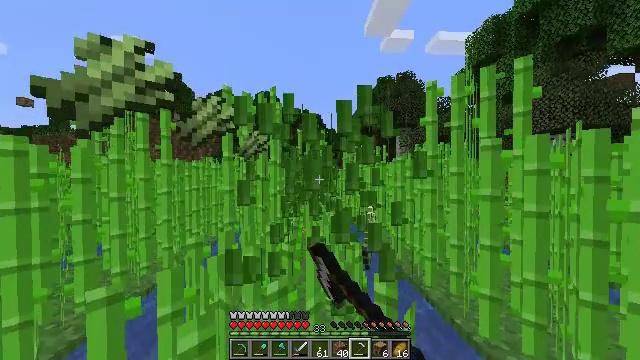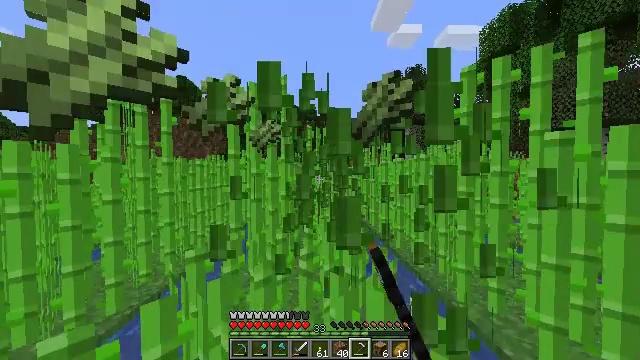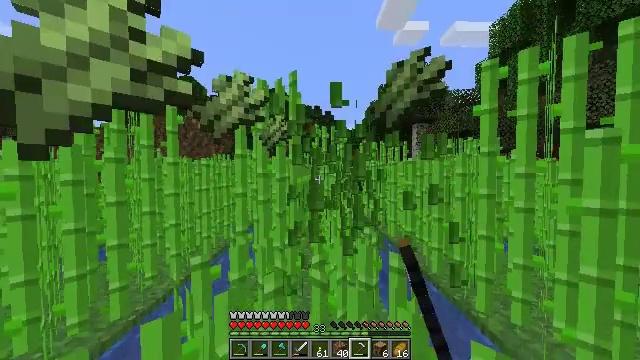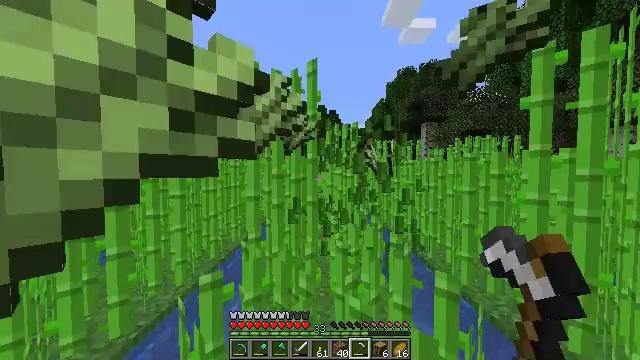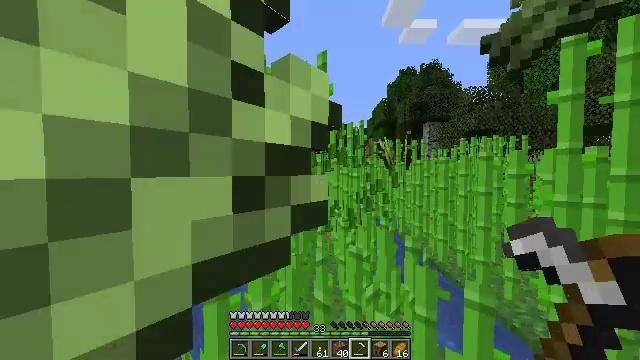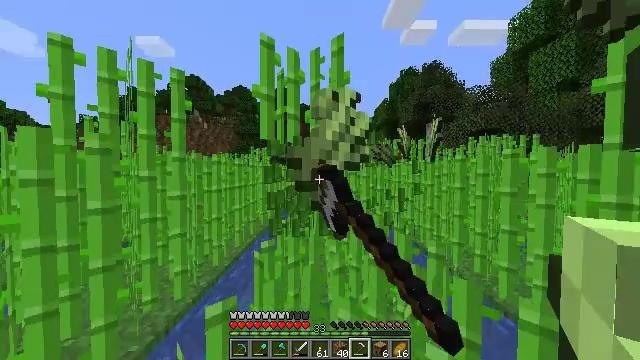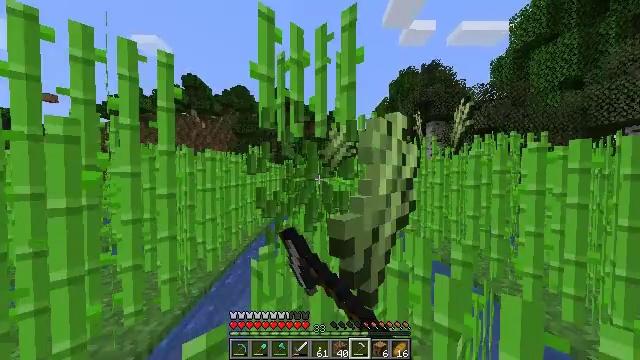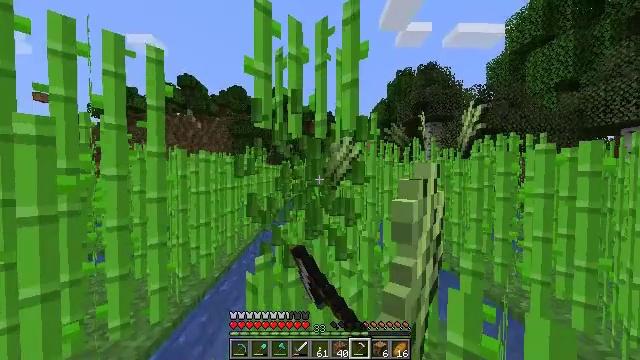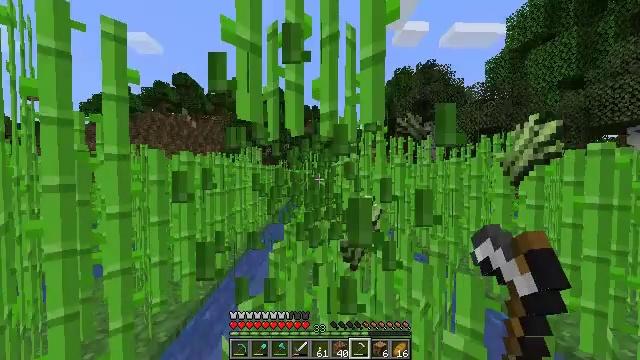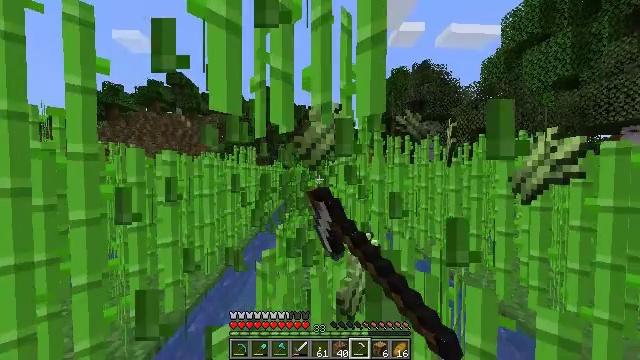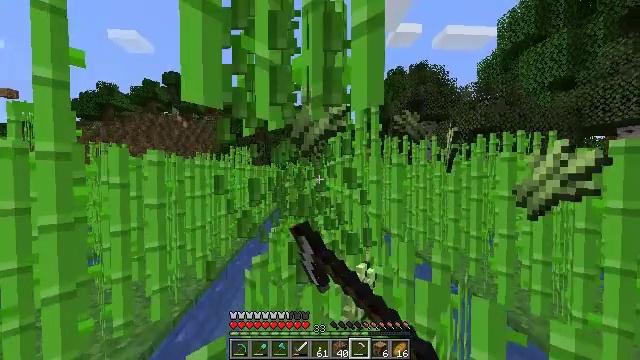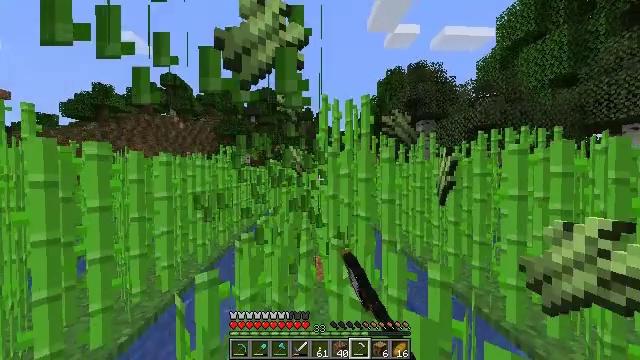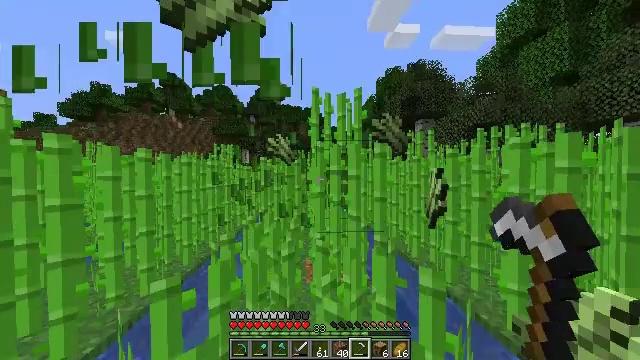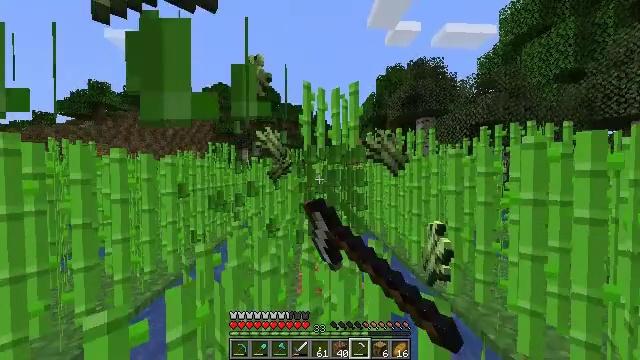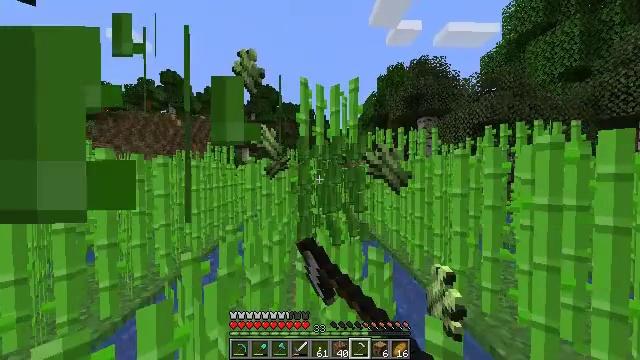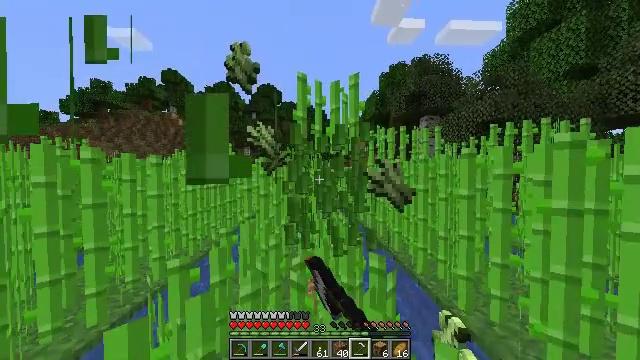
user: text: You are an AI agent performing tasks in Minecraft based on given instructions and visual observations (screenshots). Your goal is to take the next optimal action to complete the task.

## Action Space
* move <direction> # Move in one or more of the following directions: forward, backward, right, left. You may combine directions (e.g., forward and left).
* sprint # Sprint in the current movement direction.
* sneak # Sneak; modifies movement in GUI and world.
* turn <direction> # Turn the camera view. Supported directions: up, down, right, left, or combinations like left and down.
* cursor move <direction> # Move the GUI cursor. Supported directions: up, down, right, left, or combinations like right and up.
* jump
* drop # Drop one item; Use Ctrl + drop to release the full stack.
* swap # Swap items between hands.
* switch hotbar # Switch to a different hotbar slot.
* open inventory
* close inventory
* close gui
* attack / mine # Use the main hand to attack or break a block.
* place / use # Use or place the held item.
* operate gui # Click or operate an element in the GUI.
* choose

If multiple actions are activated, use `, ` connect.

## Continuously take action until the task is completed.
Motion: motion action
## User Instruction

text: Collect sugar cane near water sources.
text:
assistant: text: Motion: move forward and move left, sprint, turn left, attack / mine
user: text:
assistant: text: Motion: move forward and move left, sprint, turn left, attack / mine
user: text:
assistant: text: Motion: move forward and move left, sprint, turn left, attack / mine
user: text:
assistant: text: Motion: move forward and move left, sprint, attack / mine
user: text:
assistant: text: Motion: move forward, sprint, attack / mine
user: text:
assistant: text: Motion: move forward, sprint, attack / mine
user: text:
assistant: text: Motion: move forward, sprint, attack / mine
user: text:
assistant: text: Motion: move forward, sprint, attack / mine
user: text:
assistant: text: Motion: move forward and move right, sprint, attack / mine
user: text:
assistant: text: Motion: move forward and move right, sprint, attack / mine
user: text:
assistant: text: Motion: move forward and move right, sprint, attack / mine
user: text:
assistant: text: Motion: move forward and move right, sprint, attack / mine
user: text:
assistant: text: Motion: move forward, sprint, attack / mine
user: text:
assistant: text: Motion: move forward, sprint, attack / mine
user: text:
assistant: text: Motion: move forward and move left, sprint, attack / mine
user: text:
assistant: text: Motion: move forward and move left, sprint, attack / mine
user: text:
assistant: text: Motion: move forward and move left, sprint, attack / mine
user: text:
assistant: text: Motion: move forward and move left, sprint, attack / mine
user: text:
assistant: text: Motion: move forward, sprint, attack / mine
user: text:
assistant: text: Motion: move forward, sprint, attack / mine
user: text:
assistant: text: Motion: move forward, sprint, attack / mine
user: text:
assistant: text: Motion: move forward, sprint, attack / mine
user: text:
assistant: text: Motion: move forward and move right, sprint, attack / mine
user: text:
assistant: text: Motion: move forward and move right, sprint, turn right, attack / mine
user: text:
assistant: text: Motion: move forward and move right, sprint, turn right, attack / mine
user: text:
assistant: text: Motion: move forward and move right, sprint, attack / mine
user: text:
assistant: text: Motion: move forward and move right, sprint, attack / mine
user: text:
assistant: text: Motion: move forward, sprint, attack / mine
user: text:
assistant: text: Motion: move forward, sprint, attack / mine
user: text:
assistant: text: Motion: move forward, sprint, attack / mine